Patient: sex M, age 65
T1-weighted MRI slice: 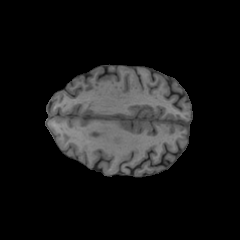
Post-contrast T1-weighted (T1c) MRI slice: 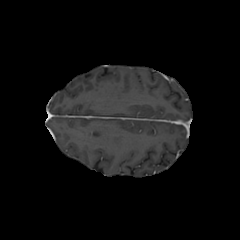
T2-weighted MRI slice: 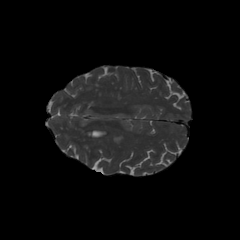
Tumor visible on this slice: no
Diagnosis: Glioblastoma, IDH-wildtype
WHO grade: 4